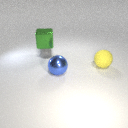
small gray rubber cylinder below large green metal cube